Question: I'm building a Visitor & Hit counter for my website, where of course a visitor is a unique ip's per day and hits is just each time the page is requested!
I've already made the datebase and the System to insert and update a table where I keep the statistics!
What I am struggling with is, how to sort the date and then show it. Well I know how I want to show it, but I need it sorted correctly,
First this is my table structure, and the current is
'''
url - varchar(256)
ip - int(11)
date - datetime
'''
I don't know if that's the 100% best way, but that's how I'm storing it currently, if any of you have a better idea feel free to tell me.
Then I want all todays hits & visitors, all yesterdays hits & visitors, all current month's hits & visitors and last the total hits & visitors!
### Here is an image of what I'm trying to get

I know how to make the layout with CSS, it's just the sorting/getting the data from the database.
---
This is how I currently get the total amount of hits of each url.
'''
$query = "SELECT 'url', COUNT(*) as 'hits' FROM 'testing_statistics' GROUP BY 'url'";
'''
This is how I currently get the amount of hits today of each url.
'''
$query = "SELECT 'url', COUNT(*) as 'count2' FROM 'testing_statistics' WHERE DATE('date') = CURDATE() GROUP BY 'url'";
'''
I don't really know how to get the rest, and how to get the . So that's what I need some help with and how to puts them together so I don't create a query for each process (Though if not possible, I can live with creating a new query each time)
---
I'm really thankful if anybody can help me, even if it's just with some of the things! and the less queries, the better. (Though it really doesn't matter)
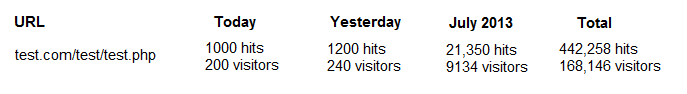
Answer: To get the total visitors, you can use 'count(distinct ip)'. The queries look like:
'''
SELECT 'url', COUNT(*) as 'hits', count(distinct ip) as visitors
FROM 'testing_statistics'
GROUP BY 'url'
'''
And:
'''
SELECT 'url', COUNT(*) as 'count2', count(distinct ip) as visitors
FROM 'testing_statistics'
WHERE DATE('date') = CURDATE()
GROUP BY 'url'
'''
You can actually do both in one query using conditional aggregation:
'''
SELECT 'url', COUNT(*) as 'hits', count(distinct ip) as visitors,
sum(case when DATE('date') = CURDATE() then 1 else 0 end) as TodayHits,
count(distinct case when DATE('date') = CURDATE() then ip end) as TodayVisitors
FROM 'testing_statistics'
GROUP BY 'url'
'''